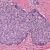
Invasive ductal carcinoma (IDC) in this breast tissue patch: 0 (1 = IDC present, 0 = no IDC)